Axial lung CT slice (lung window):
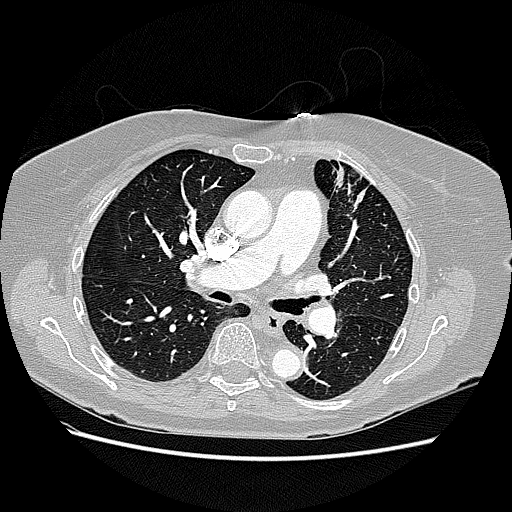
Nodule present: no